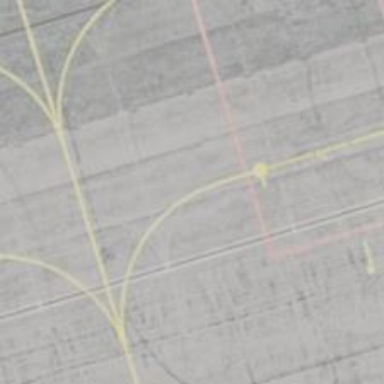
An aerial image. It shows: Image of taxiway at airport.